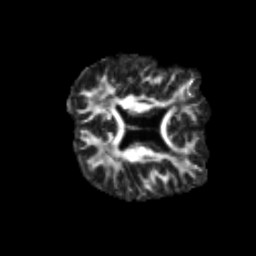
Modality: FA
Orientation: axial
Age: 36
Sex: male
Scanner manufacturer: siemens
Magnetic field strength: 3 T
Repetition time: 3.5 s
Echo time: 0.125 s